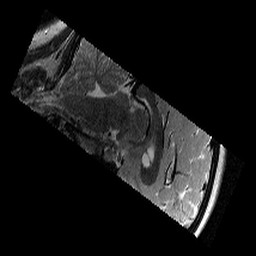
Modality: T2w
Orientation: sagittal
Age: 12
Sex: female
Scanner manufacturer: siemens
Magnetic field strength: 3 T
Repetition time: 9.23 s
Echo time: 0.067 s